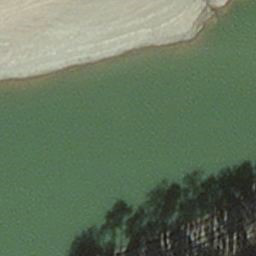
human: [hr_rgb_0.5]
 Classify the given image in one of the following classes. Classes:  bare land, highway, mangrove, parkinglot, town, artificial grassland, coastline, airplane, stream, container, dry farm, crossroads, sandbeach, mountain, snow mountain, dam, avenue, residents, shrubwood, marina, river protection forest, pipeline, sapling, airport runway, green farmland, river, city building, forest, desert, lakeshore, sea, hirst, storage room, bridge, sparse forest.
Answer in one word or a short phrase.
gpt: hirst